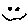
Label: smiley face